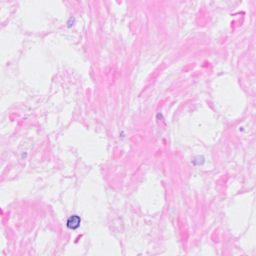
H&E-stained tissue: Breast